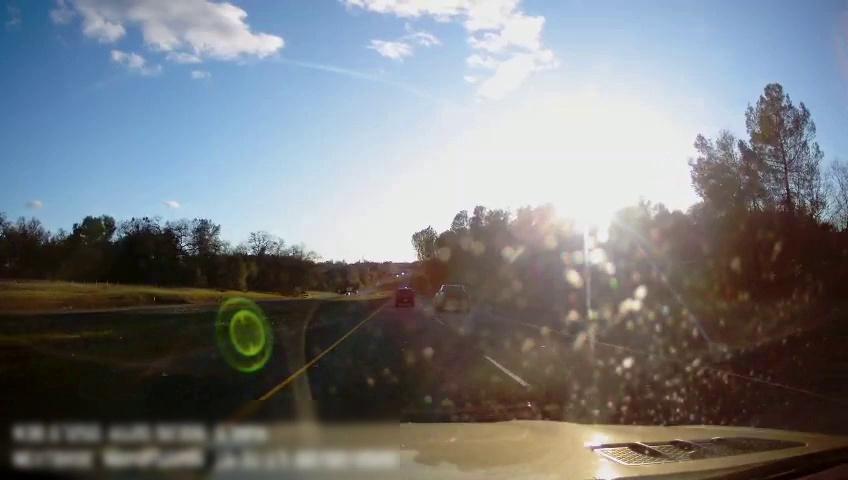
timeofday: Day
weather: Sunny
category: Drivable Space
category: Drivable Space
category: Vehicles | Truck
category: Vehicles | SUV
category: Lanes | Current Lane
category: Lanes | Current Lane
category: Lanes | Alternate Lane